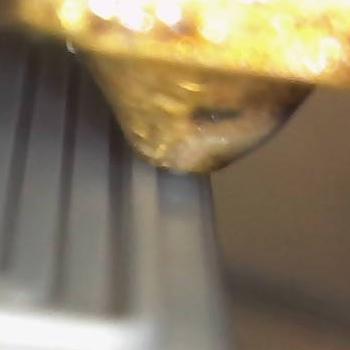
Flow rate: 69%